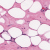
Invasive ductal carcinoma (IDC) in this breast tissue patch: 0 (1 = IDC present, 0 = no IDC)